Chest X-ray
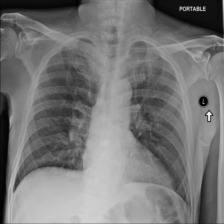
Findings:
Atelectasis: negative
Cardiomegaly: negative
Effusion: negative
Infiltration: positive
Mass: negative
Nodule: negative
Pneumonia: negative
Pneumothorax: negative
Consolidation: negative
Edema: negative
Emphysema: negative
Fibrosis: negative
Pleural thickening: negative
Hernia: negative